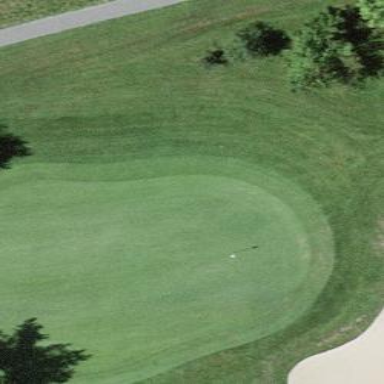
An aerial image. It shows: Green golf area with grass land use.